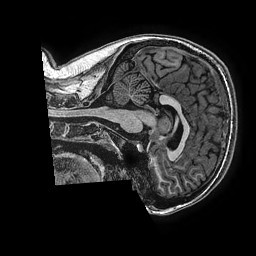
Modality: T1w
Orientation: sagittal
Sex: female
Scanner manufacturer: ge
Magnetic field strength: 3 T
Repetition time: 0.00766 s
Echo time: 0.003476 s